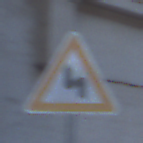
Verkehrszeichen: DoppelkurveZunaechstLinks
Umgebung: Outdoor, Urban
Tageszeit: SunriseSunset
Wetter: Clear
Licht: Natural
Jahreszeit: NotSpecified
Kontrast: MediumContrast